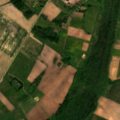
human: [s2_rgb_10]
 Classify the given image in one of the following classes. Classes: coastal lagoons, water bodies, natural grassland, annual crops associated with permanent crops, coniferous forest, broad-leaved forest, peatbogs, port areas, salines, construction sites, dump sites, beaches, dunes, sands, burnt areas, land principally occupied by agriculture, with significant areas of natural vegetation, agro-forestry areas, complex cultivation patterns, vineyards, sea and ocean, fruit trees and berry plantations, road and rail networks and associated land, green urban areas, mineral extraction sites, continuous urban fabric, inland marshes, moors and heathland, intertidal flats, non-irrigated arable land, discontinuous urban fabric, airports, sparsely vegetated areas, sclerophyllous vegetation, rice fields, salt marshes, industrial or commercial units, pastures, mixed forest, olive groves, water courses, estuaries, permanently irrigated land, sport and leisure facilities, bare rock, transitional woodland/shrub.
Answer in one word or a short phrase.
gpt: discontinuous urban fabric, non-irrigated arable land, complex cultivation patterns, land principally occupied by agriculture, with significant areas of natural vegetation, broad-leaved forest